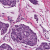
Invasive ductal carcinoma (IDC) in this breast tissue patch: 1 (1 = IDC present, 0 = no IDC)